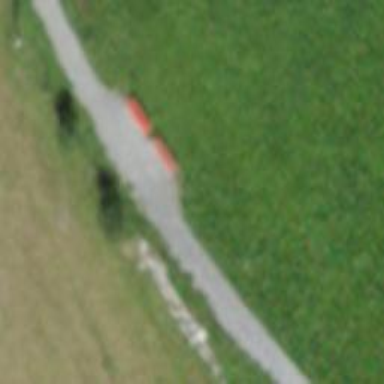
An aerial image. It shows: Bench.